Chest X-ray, AP view. Patient: 58 years old, sex F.
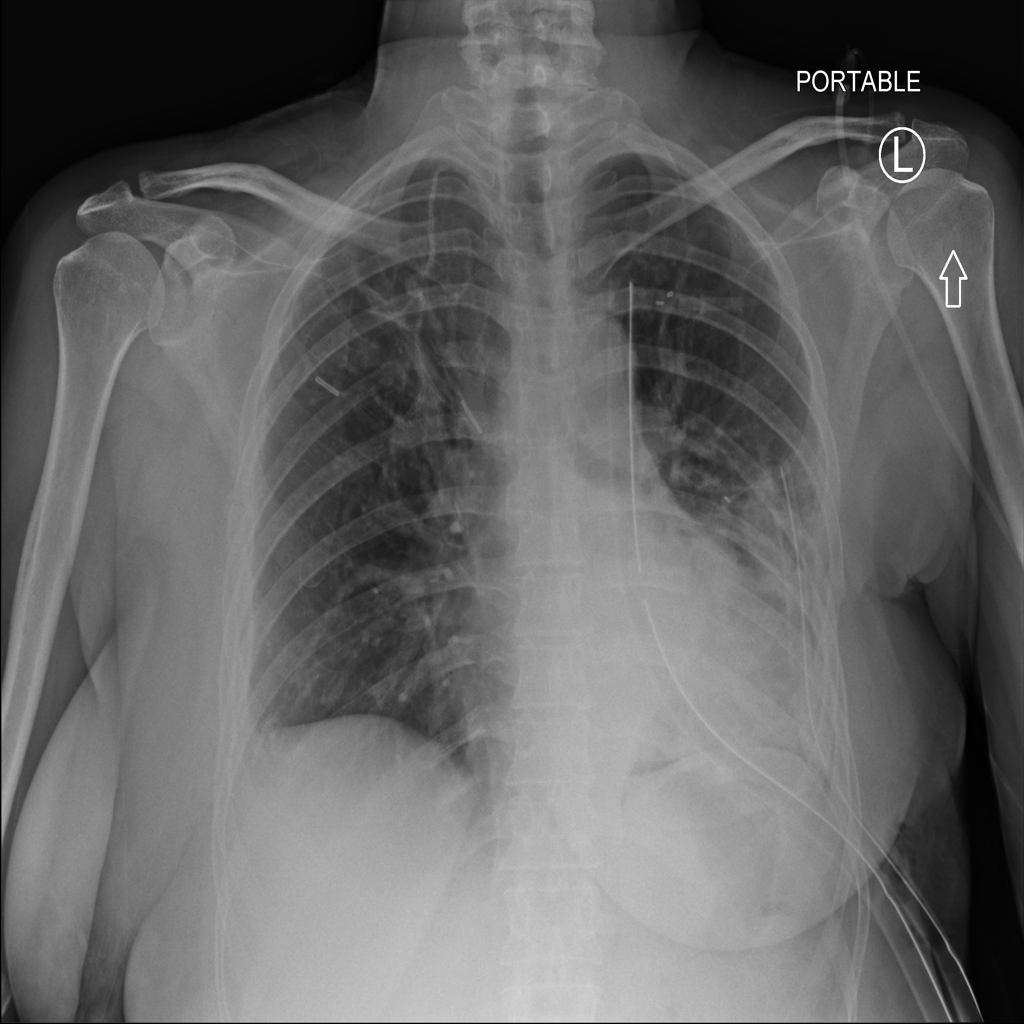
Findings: Pneumothorax